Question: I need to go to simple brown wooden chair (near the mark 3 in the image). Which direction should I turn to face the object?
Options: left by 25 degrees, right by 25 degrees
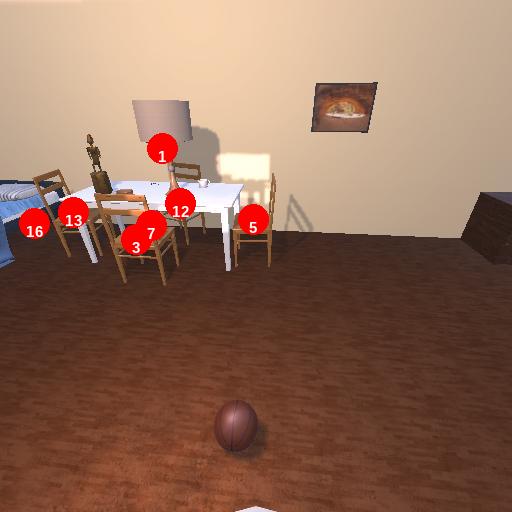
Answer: left by 25 degrees